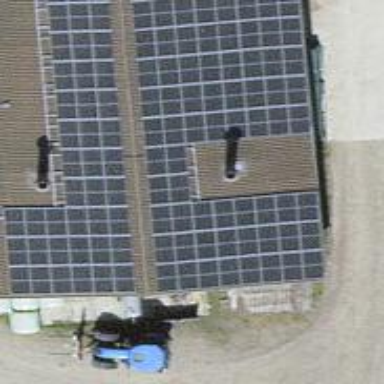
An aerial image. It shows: Solar photovoltaic panel generator.